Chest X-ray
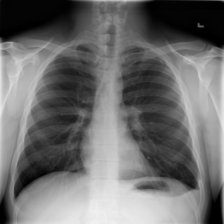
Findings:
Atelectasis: negative
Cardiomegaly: negative
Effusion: positive
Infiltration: negative
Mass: negative
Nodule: negative
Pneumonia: negative
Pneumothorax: positive
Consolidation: negative
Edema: negative
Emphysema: negative
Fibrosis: negative
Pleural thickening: negative
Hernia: negative